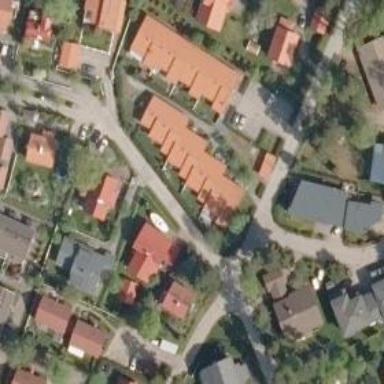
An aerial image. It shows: Residential building designed as terrace.